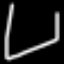
Label: airplane